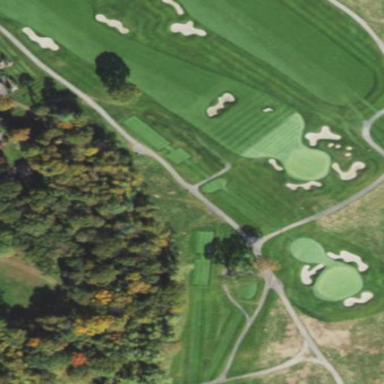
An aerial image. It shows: Grassy area designated as golf fairway.